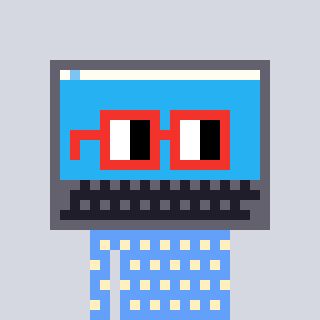
a pixel art character with square red glasses, a laptop-shaped head and a blue-colored body on a cool background